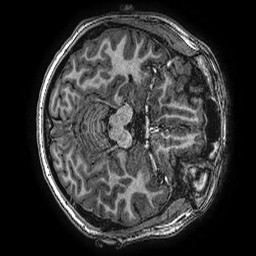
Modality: T1w
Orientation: axial
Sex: male
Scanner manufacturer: ge
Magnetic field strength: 3 T
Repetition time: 0.00766 s
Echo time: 0.003476 s